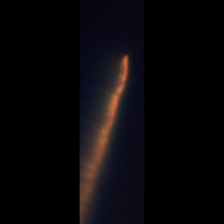
Taxon: Psuedo-nitzschia
Group: Diatoms